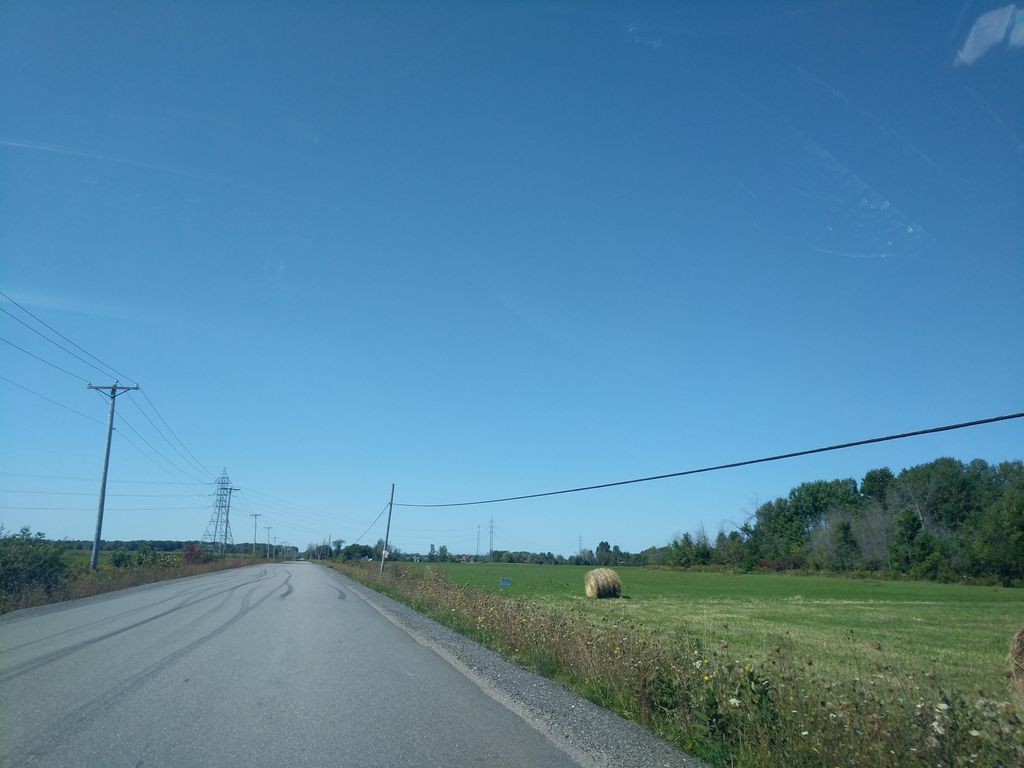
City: ottawa-gatineau